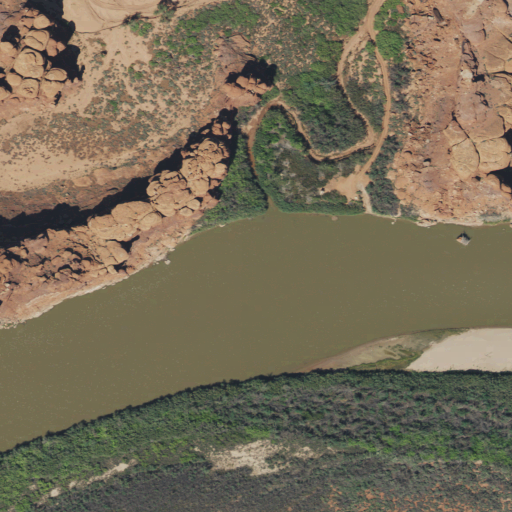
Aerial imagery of valley in Utah named Lathrop Canyon containing open water, shrub, woody wetlands, herbaceous wetlands, evergreen forest, pasture, and grassland